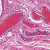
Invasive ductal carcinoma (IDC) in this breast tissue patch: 0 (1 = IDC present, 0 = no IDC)